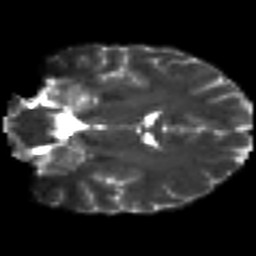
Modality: T2w
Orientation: coronal
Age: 29
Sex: male
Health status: ill
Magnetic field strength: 3 T
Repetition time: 9 s
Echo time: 0.093 s